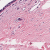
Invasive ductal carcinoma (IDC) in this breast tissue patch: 0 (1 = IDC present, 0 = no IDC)